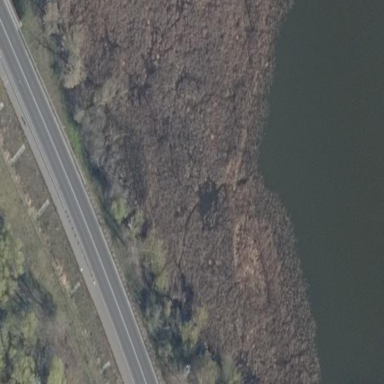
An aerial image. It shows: Reedbed in wetland area.